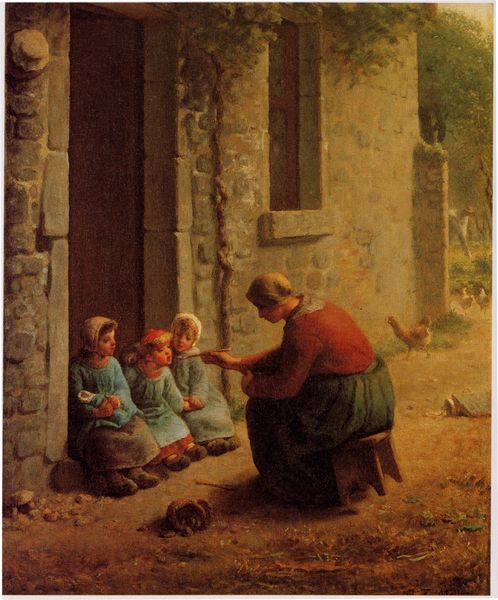
Titel: Bäuerin, die ihre Kinder füttert
Künstler: Jean François Millet
Standort: Lille
Institution: Musée des Beaux-Arts
Schlagwörter: baum, blau, dunkel, gemälde, hand, laub, mann, schatten, vogel, weiß, bäume, gelb, grob, grün, mädchen, sitzen, abend, braun, fenster, frau, grau, hell, holz, hut, kleid, kleider, licht, mund, nase, orange, schwarz, strasse, stroh, stuhl, tür, gebäude, gras, haus, hund, rot, tiere, tuch, weg, haube, rock, alt, hemd, jung, kappe, kappen, mütze, mützen, wand, arm, arme, schale, stein, steine, erde, sonne, boden, land, futter, gewand, realismus, sitzend, tücher, drei, familie, kind, mutter, tochter, borte, rechts, schräg, wald, arbeit, bauern, genre, kinder, rund, garten, ranken, hellblau, kopfbedeckung, schürze, topf, farbig, ruhig, sommer, liebe, ecke, liegen, sitz, genremalerei, ort, schuhe, jungen, bäuerin, hart, heu, korn, mauer, ziegel, klein, kuh, hof, steinmauer, hocker, schemel, treppe, essen, löffel, wein, kopftuch, lesen, korb, lciht, stufe, zeigen, gewächs, hoch, bauer, tor, geschwister, oben, unten, eingang, nahrung, schaf, eckig, hauswand, links, mauerwerk, füttern, fütterung, geben, groß, hocken, loch, knien, staub, küken, hauben, medizin, puppe, ranke, ausstrecken, biedermeier, öffnung, pantoffel, efeu, zeichnen, gut, ländlich, schreiben, hunger, fensterbank, kopftücher, bürgerlich, kletterpflanze, harmonisch, konsole, melken, hahn, huhn, armut, töchter, graß, kosten, eins, grün rot, steinhaus, schwelle, vergangenheit, bäuerlich, sorge, haustür, henne, hennen, holzschuhe, hühner, enfants, spitzweg, milieu, fürsorge, mutte, kippe, naturstein, türfenster, jünglinge, schemmel, sähen, geranie, mützchen, manger, mama, lumier, hofgut, türsturz, kehren, familiär, famme, glyzinie, drei kinder, flanzen, glycinie, zwiebelm, löfffel, pkinder